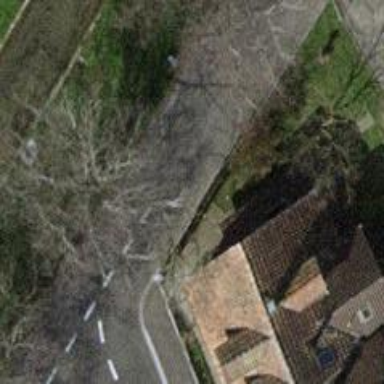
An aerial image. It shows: Asphalt footway with unmarked crossing.